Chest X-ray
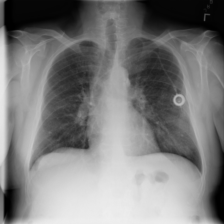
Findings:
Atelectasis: negative
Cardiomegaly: negative
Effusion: negative
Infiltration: negative
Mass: negative
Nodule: positive
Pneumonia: negative
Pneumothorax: negative
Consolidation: negative
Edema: negative
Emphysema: negative
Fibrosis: positive
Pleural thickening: negative
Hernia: negative